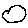
Label: circle